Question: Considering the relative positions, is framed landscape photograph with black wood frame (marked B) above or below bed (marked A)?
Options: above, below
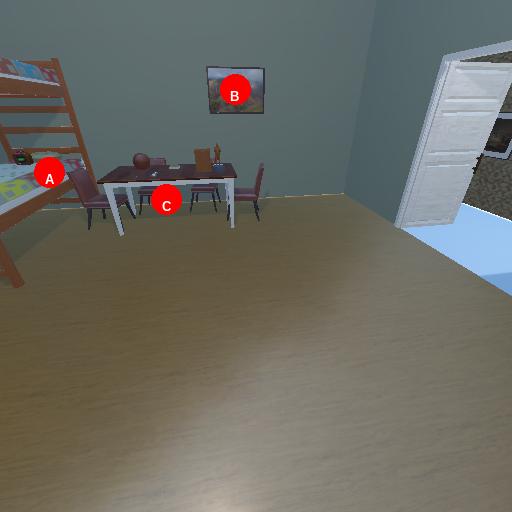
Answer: above